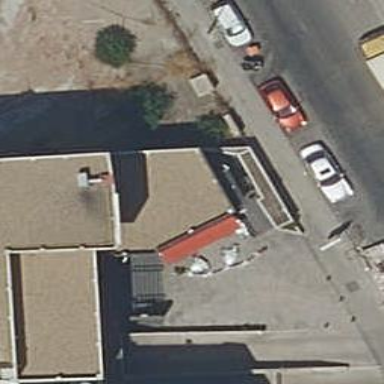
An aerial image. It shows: Restaurant in building.